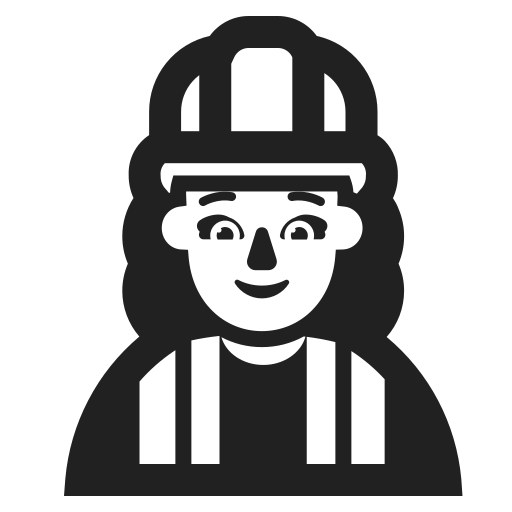
woman construction worker high contrast default